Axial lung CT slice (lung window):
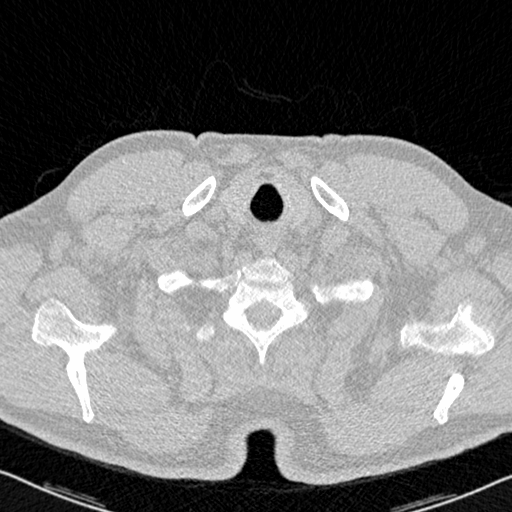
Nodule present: no